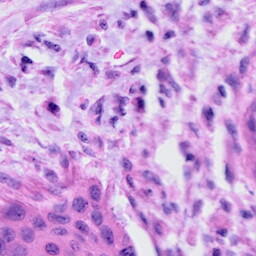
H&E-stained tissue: Cervix